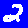
Digit: 2